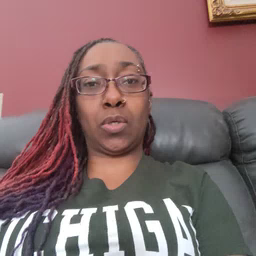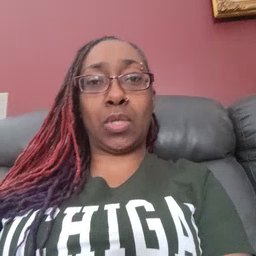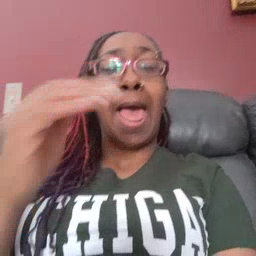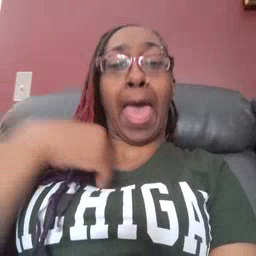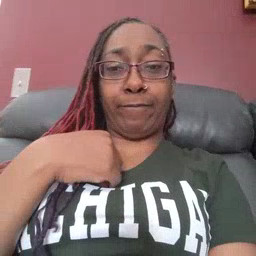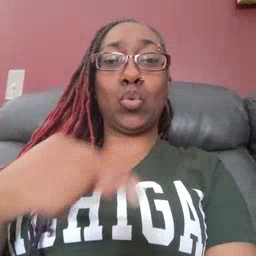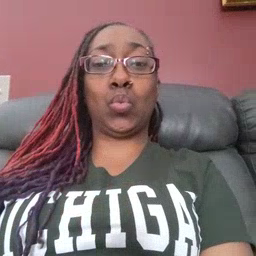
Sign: haveto